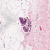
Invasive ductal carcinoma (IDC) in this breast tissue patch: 0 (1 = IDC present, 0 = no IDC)